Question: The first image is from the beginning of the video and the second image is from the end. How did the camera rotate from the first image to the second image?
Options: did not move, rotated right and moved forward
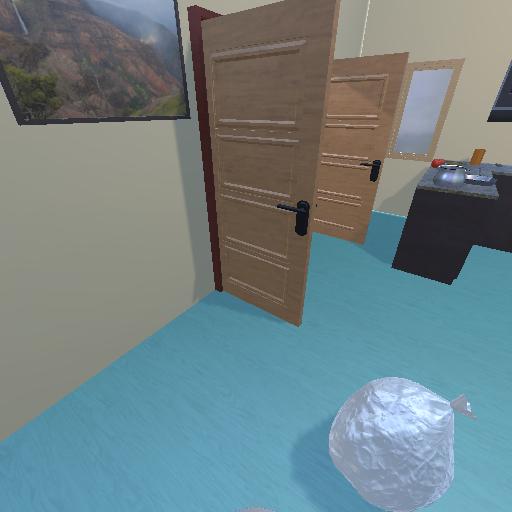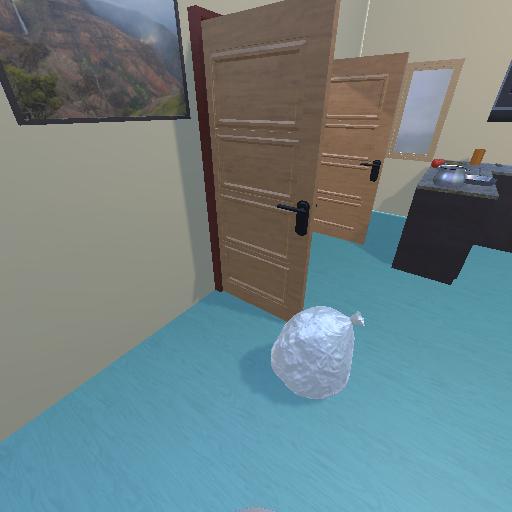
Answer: did not move